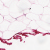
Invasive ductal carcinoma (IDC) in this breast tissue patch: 0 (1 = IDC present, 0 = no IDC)